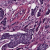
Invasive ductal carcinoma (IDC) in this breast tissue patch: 1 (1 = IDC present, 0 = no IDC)